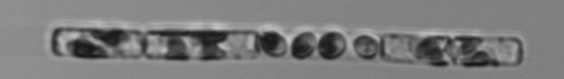
Label: Guinardia_delicatula_TAG_internal_parasite